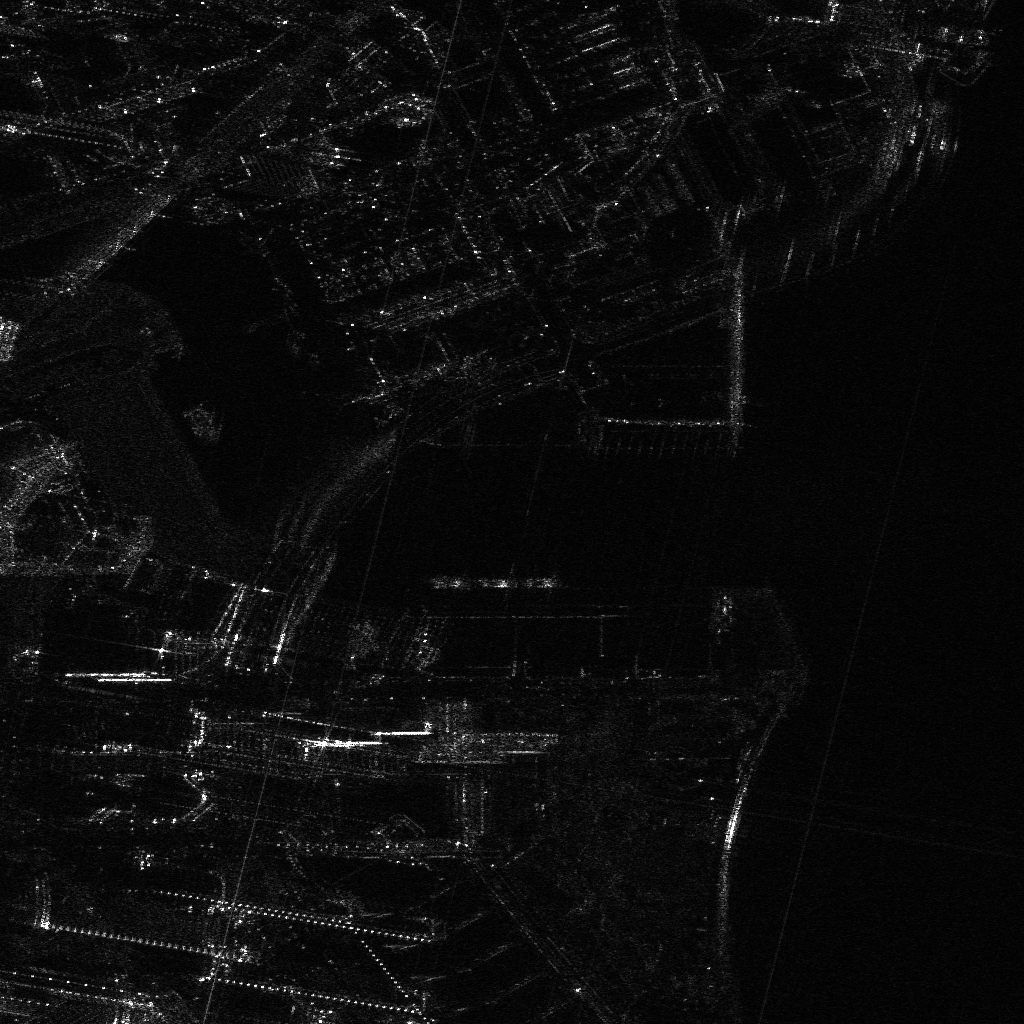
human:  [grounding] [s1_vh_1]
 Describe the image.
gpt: In the satellite image, there is  <ref>1 large container </ref> <box>[[47, 50, 49, 63, 90]]</box> located at center.